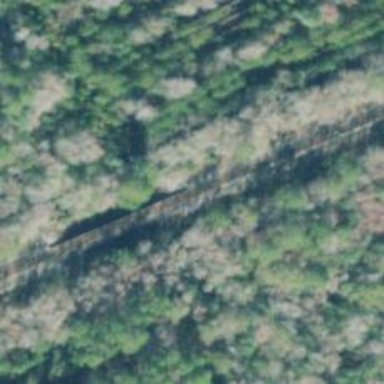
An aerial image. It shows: Railway bridge marked by milepost AN.